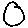
Label: moon